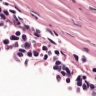
Metastatic tissue present: no